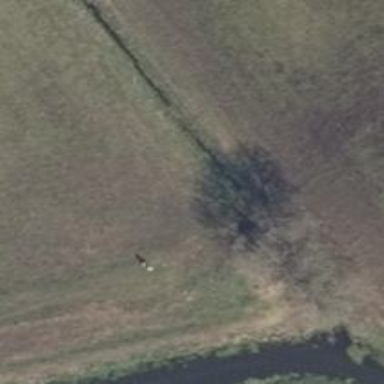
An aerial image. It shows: Shelter that serves as hunting stand.